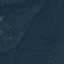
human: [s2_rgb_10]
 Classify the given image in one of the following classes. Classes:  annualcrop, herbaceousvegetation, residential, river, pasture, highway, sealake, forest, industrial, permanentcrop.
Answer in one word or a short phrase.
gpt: Forest